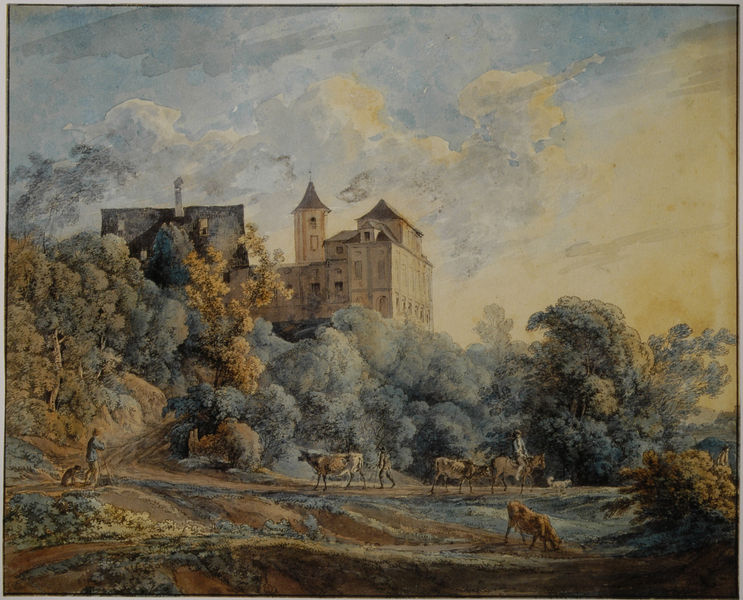
Titel: Schloß Harlaching
Künstler: Johann Georg von Dillis
Standort: München
Institution: Privatbesitz
Schlagwörter: baum, berg, blau, blätter, gemälde, himmel, laub, mann, wasser, weiß, wolf, wolken, aquarell, bäume, gelb, grün, landschaft, ocker, see, stadt, äste, abend, braun, fenster, grau, hell, licht, orange, schwarz, strasse, zeichnung, dach, gebäude, gras, haus, hund, rot, schloss, tiere, weg, wiese, wolke, beige, malerei, architektur, mensch, bild, öl, erde, hügel, kühe, natur, sonnenaufgang, stamm, vieh, weide, büsche, gebüsch, kirche, rauch, sonne, sträucher, land, gold, kind, personen, pflanzen, tal, wald, bauern, esel, kamin, pferd, pferde, reiter, schornstein, turm, reiten, sommer, sonnenlicht, dächer, grafik, sonnenuntergang, grasen, herde, kuh, rind, idylle, beleuchtung, arbeiter, böschung, romantik, querformat, bauer, wasserfarben, rinder, burg, weiden, jungs, festung, gefälle, fürst, kurve, reh, rehe, residenz, romantisch, rotbraun, schlos, gehölz, grünlich, tränke, gaube, himel, wagenspuren, caspar david friedrich, querrechteckig, ochsen, hirte, hirten, jagdschloss, kalb, federzeichnung, hirtenhund, palas, herrschersitz, wagenspur, reier, hirt, turmfenster, wolkenstimmung, landsxhaft, jungvieh, rauchfarben, turmfesnter, ume, birg, maeume, schornstein#, ebäume